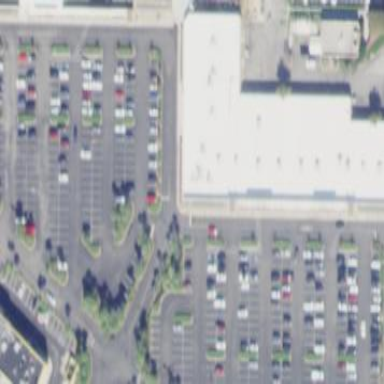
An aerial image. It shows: Retail building.